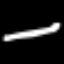
Label: pencil